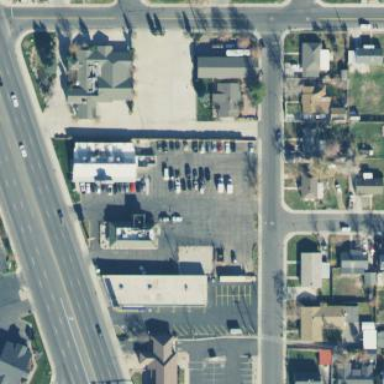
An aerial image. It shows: Commercial area.